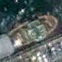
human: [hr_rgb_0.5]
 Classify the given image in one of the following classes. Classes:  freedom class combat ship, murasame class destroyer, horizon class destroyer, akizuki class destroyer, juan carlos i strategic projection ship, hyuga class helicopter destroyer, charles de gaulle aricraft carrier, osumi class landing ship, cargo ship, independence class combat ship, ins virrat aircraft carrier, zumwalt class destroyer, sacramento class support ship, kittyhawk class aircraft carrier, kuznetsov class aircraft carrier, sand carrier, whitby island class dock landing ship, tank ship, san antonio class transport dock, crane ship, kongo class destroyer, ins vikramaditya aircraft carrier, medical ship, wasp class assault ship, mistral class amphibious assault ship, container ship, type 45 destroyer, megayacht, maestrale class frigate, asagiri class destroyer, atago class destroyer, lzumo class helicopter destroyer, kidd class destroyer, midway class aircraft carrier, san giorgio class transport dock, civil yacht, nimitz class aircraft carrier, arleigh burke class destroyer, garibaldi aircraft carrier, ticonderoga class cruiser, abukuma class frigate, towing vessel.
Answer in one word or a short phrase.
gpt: Towing vessel